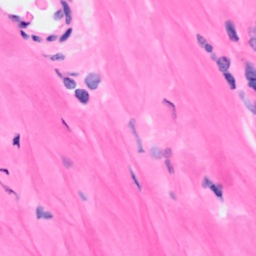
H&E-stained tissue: Breast